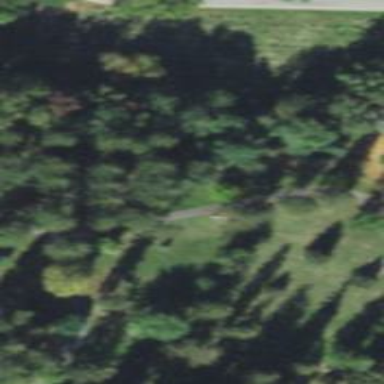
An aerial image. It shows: Historic memorial located in graveyard.